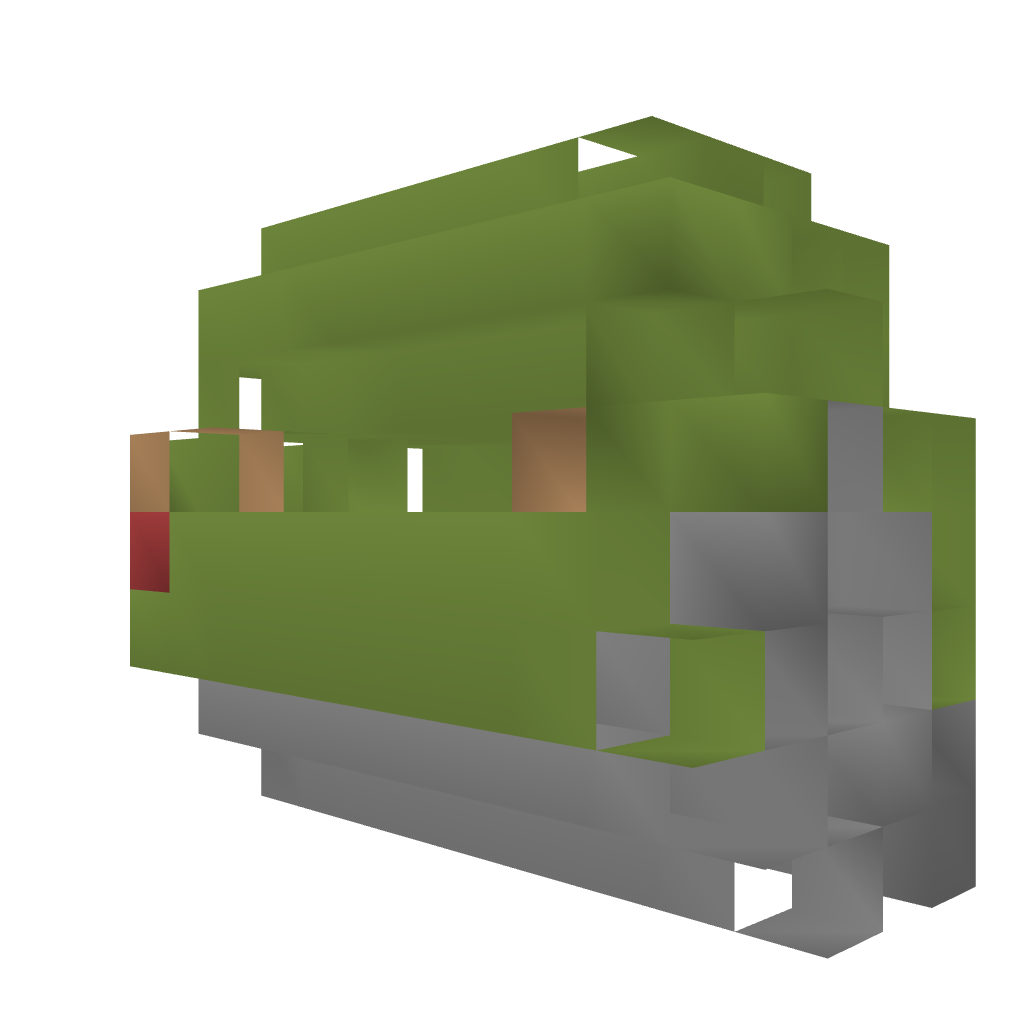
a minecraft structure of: Small Canon (1-5) bad low quality